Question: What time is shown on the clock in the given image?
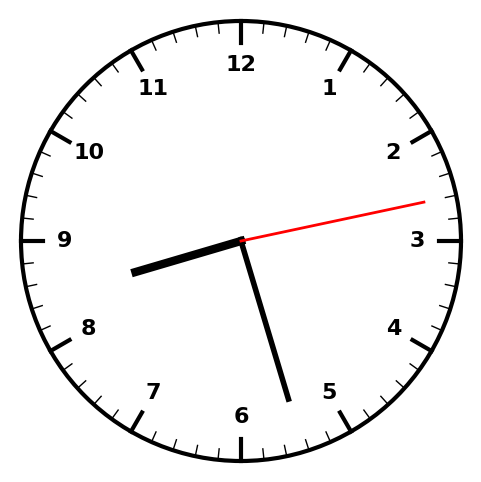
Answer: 08:27:13